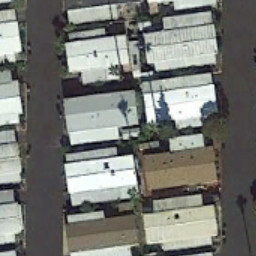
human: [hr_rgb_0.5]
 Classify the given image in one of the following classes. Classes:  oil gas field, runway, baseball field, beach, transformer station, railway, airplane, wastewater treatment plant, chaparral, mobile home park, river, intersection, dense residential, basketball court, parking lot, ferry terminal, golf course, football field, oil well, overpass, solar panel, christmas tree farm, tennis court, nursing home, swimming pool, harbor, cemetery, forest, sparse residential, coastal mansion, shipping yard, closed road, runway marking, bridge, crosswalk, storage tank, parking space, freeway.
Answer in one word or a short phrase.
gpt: mobile home park